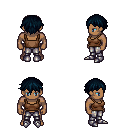
a pixel art fantasy rpg character, male body template, human, dark skin, brown pirate shirt, metal pants, raven short bangs hairstyle, metal boots, four views (front, back, left, right), 2x2 character sprite sheet, small pixel art, hard edges, no anti-aliasing